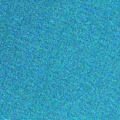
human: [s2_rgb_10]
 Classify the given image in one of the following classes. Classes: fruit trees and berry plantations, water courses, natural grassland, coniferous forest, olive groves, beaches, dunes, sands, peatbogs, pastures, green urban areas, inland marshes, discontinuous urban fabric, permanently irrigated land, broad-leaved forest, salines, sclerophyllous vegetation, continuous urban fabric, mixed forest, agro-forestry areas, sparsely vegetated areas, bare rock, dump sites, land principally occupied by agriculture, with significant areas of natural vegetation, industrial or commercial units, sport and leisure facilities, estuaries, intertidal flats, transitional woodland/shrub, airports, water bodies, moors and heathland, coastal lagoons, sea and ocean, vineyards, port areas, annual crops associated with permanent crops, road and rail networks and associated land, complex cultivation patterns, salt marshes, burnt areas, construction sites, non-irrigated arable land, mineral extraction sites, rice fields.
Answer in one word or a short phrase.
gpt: sea and ocean